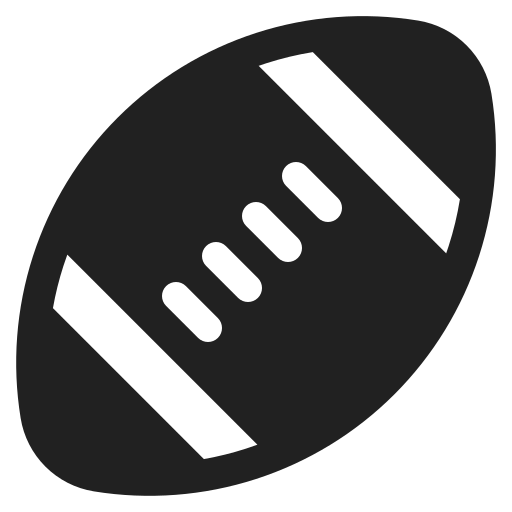
american football high contrast